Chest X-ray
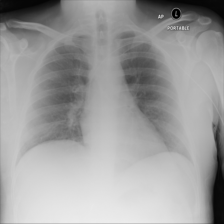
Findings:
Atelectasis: negative
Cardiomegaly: negative
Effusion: negative
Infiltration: negative
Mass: negative
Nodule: negative
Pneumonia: negative
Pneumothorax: negative
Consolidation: negative
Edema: negative
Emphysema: negative
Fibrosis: negative
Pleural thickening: negative
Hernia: negative